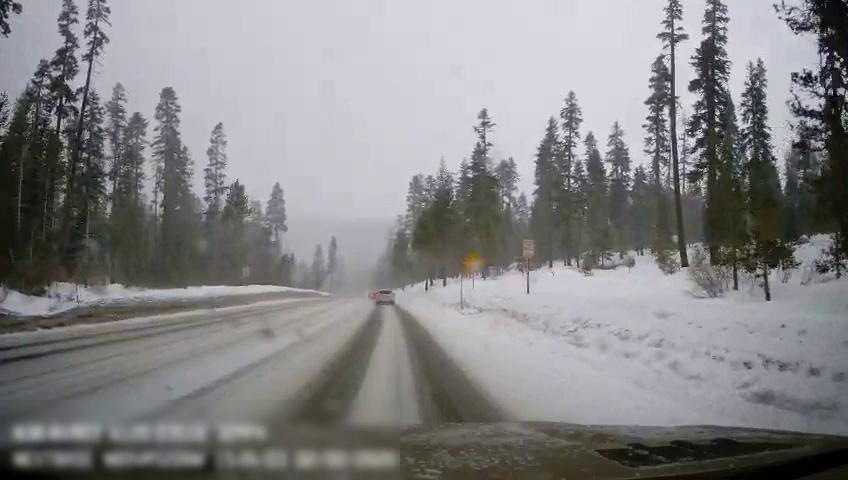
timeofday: Day
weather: Snowy
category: Drivable Space
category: Vehicles | SUV
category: Traffic | Signs
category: Traffic | Signs